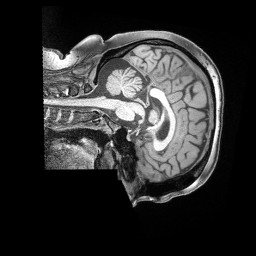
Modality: T1w
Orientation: sagittal
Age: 36
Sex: female
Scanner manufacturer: siemens
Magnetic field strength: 3 T
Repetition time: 2 s
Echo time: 0.00211 s